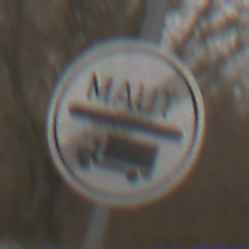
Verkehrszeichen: EndeMautpflicht
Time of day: Midday
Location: Outdoor (Nature)
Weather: Overcast
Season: NotSpecified
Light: Natural